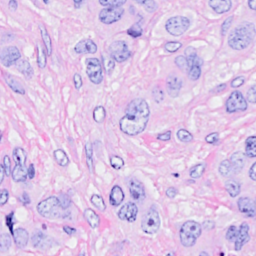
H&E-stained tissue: Breast